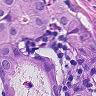
Metastatic tissue present: yes